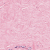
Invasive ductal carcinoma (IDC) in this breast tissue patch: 0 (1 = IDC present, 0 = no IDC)